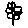
Label: flower